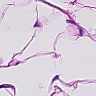
Metastatic tissue present: no